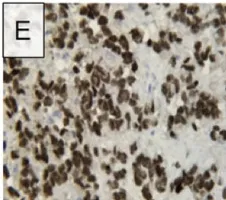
Microscopic findings and immunohistochemistry stains of initial lymph node FNA and subsequent needle-core biopsy. (E) Positive result for SOX10 staining, a biomarker for melanoma.
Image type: pathology (immunostaining)